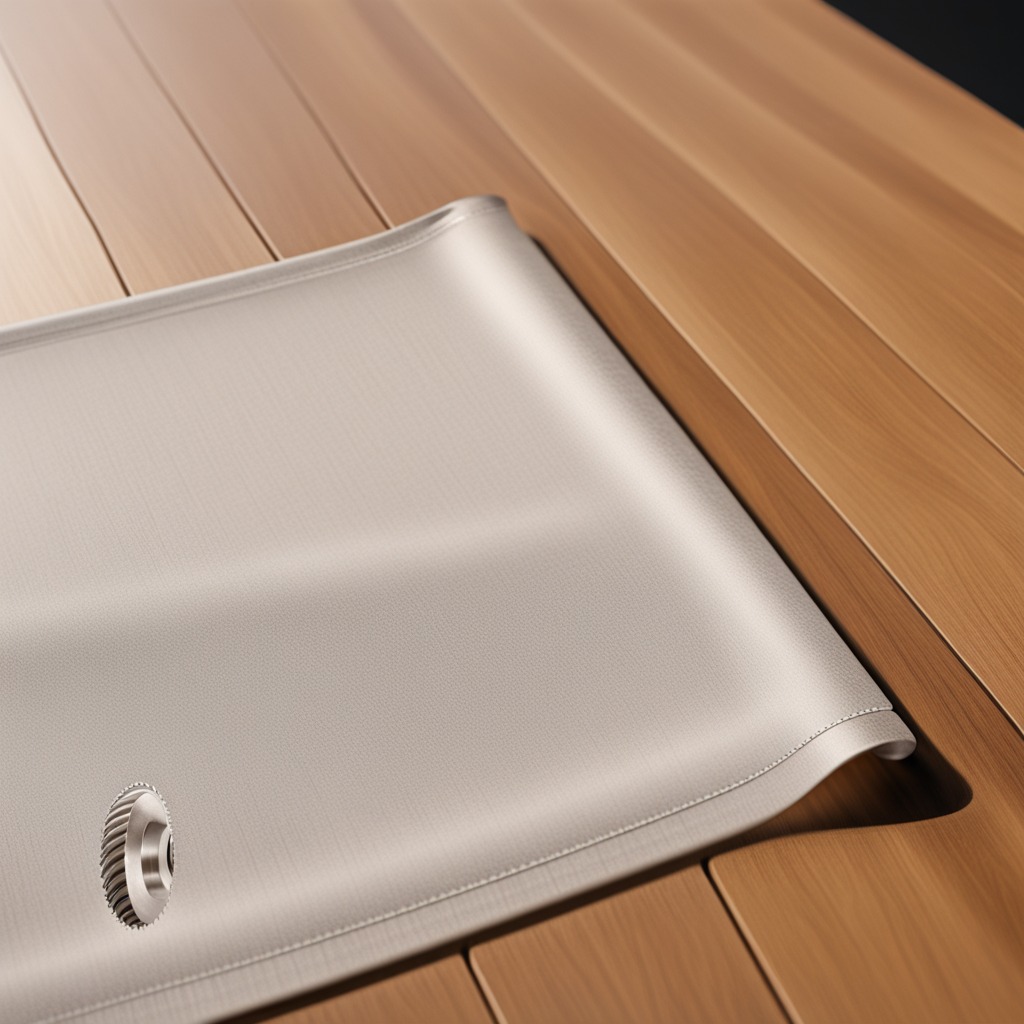
A steel gear with teeth is lying on the wooden table.